Aerial crown-view tile of a tropical tree (Barro Colorado Island, Panama), acquired 20241112:
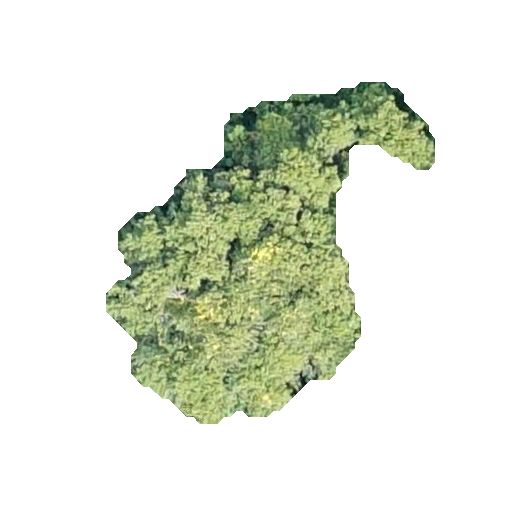
Species: Sloanea terniflora
GBIF accepted scientific name: Sloanea terniflora
Crown area: 96.918 m²